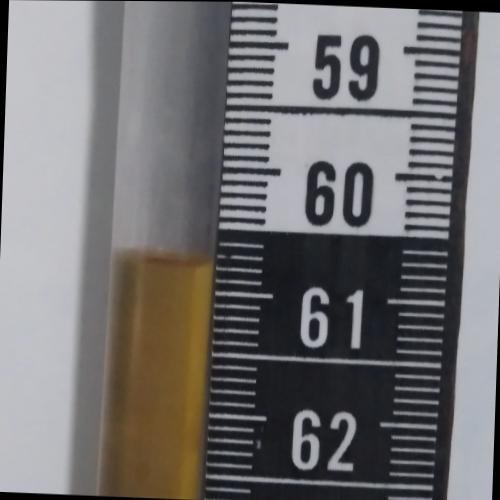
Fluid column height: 60.8 cm